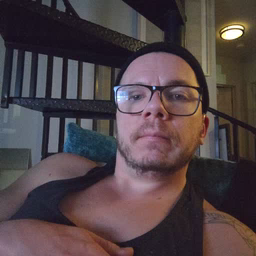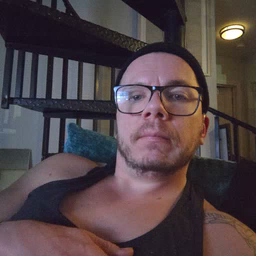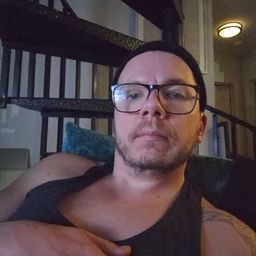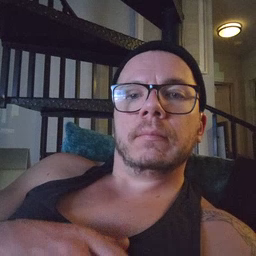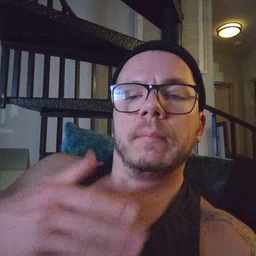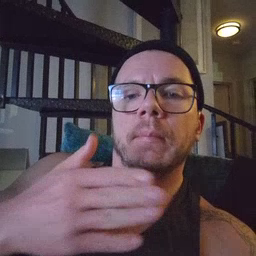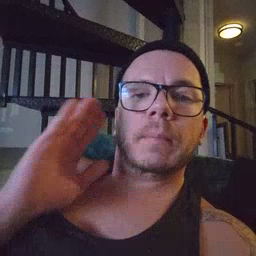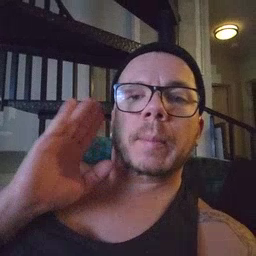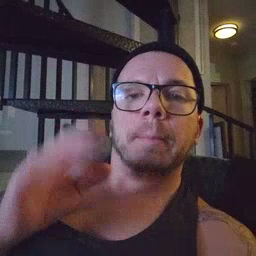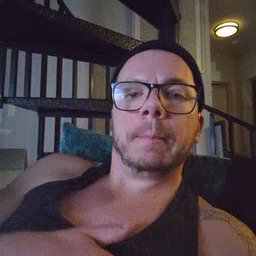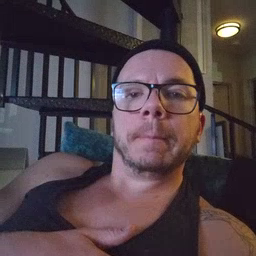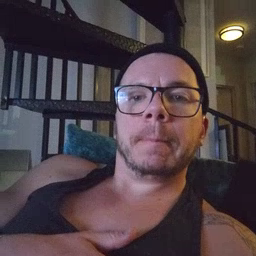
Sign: puppy